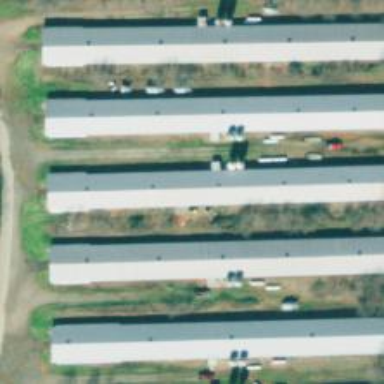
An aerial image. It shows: Poultry farmyard is depicted in the image.